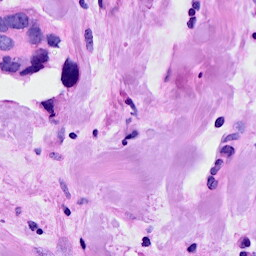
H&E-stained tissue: Breast